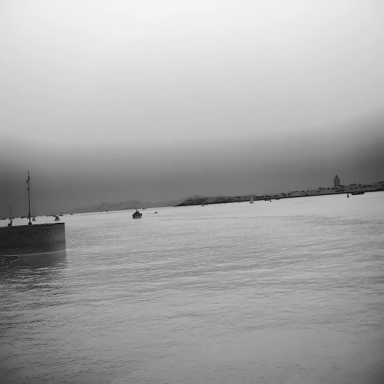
There is a container_ship in the infrared image.